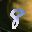
Label: 8